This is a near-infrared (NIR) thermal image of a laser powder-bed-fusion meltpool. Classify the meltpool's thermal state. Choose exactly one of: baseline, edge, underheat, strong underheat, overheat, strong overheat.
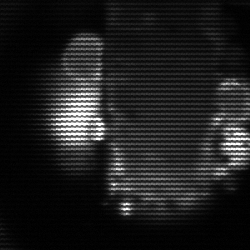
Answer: strong underheat